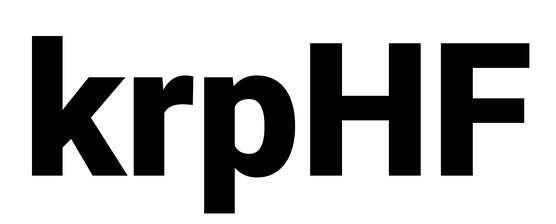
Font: Roboto_Black